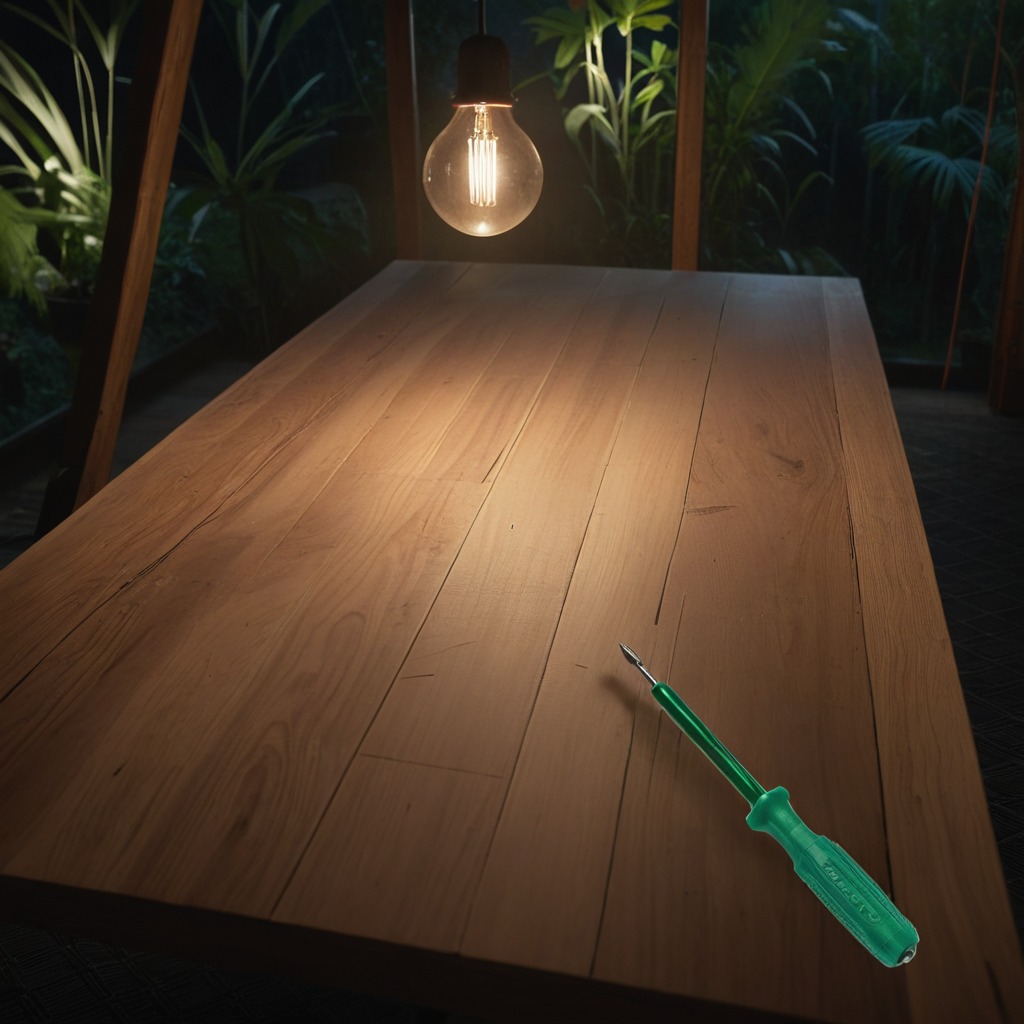
A screwdriver lies on a wooden table inside a jungle field workshop tent at night with soft shadows worn but.